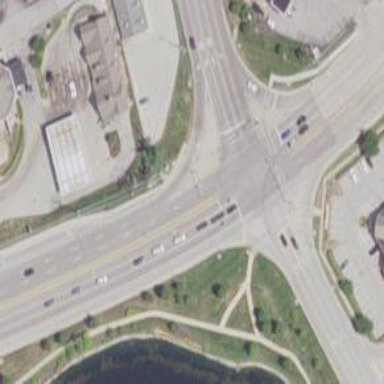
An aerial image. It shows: Uncontrolled road crossing with lines marking the way.